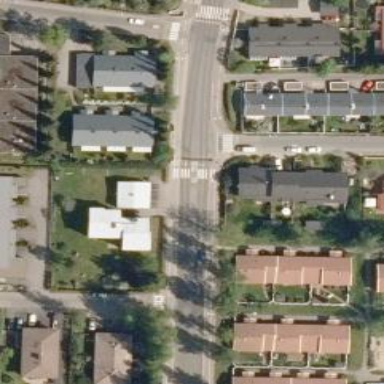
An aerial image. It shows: Road with "give way" sign.